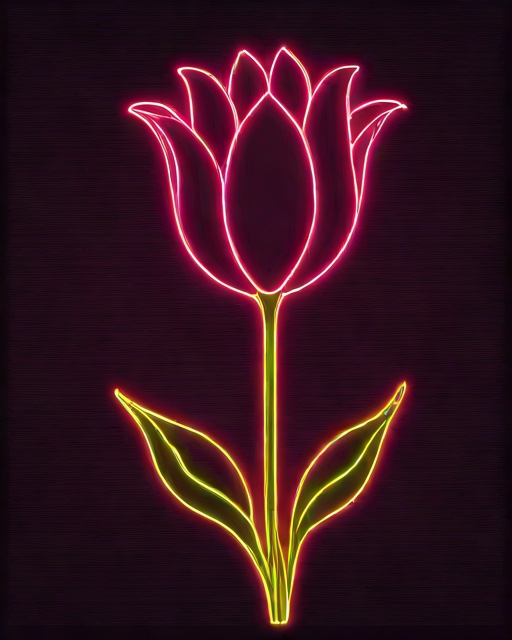
Category: Spring